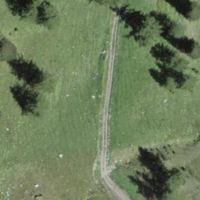
EUNIS habitat code: 23
Species observed at this site:
Lotus corniculatus